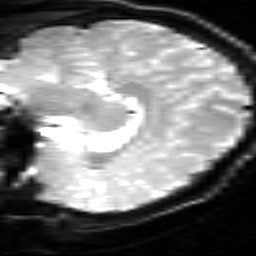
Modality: inplaneT2
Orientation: sagittal
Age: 20
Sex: female